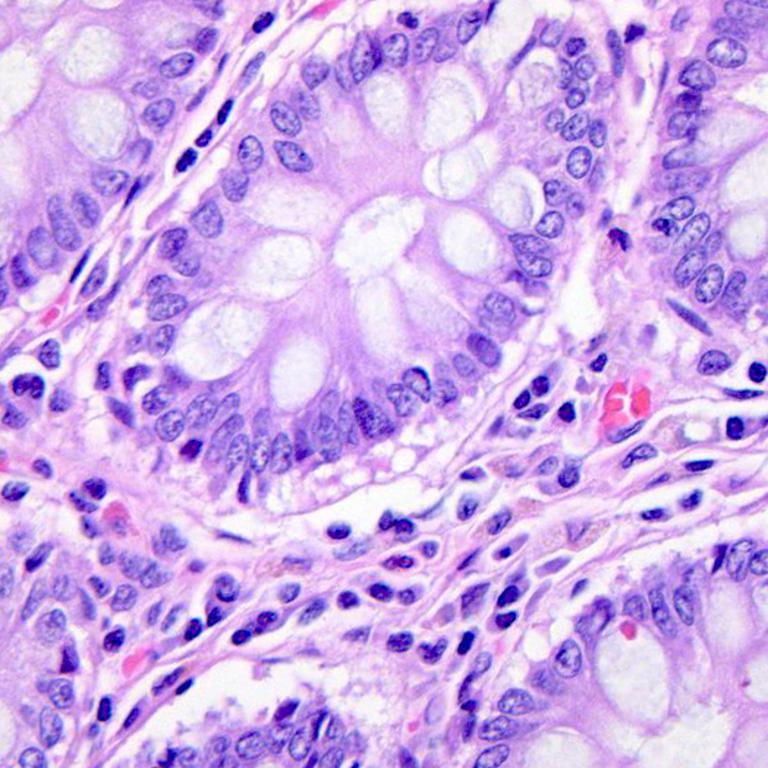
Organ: colon
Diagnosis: benign